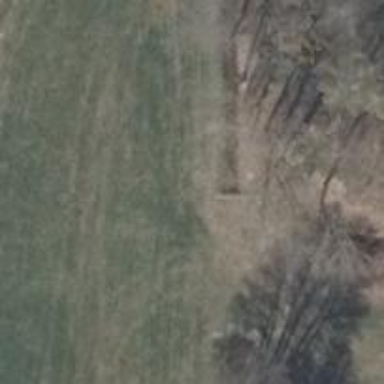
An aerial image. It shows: Culvert tunnel.